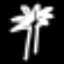
Label: palm tree